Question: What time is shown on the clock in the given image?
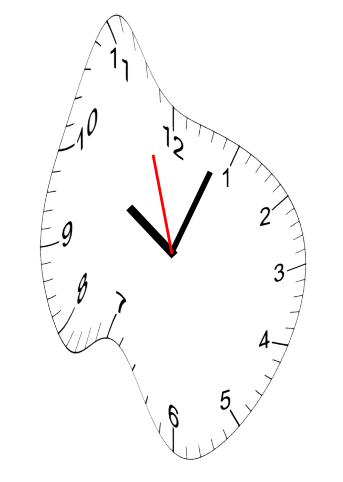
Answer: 10:03:57